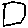
Label: square